Interaction volume radius: 5 \u00c5
Interaction volume height: 30 \u00c5
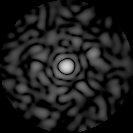
Disorder parameter: 0.8271